Question: I've combed SO for similar problems, and most of them seem to tell me that I've probably forgotten to add the font into the copy resources build phase. I've also made sure that both fonts are part of the build target.
I've double, and triple checked that. Both fonts are in the copy resources phase, and both are listed in the plist.

In my app delegate I check which fonts I have available for their respective font families, and I'm getting unexpected results
'''
NSLog(@"%@", [UIFont fontNamesForFamilyName:@"DS-Digital"]);
NSLog(@"%@", [UIFont fontNamesForFamilyName:@"Proxima Nova"]);
'''
The first prints out "( "DS-Digital-Italic" )" which is what I wanted, the second prints out " ( "ProximaNova-Regular") ", also expected.
When I go to use either of the fonts as follows, it only appears in the simulator, but on any device it defaults back to system font.
'''
[_estimateLabel setFont:[UIFont fontWithName:@"DS-Digital-Italic" size:50]];
'''
or
'''
[cell.mainLabel setFont:[UIFont fontWithName:@"ProximaNova-Regular" size:20]];
'''
Is there anything I'm missing? I am using XCode 5 with an iPad mini and an iPhone 5C, both iOs 7.
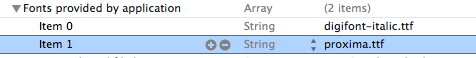
Answer: Open the font in Fontbook (It ships with your mac). Make sure you call it by the post-script name, like here:

Its called by '@"HelveticaNeueCE-Thin"'
Also make sure that you checked the name of your font in "Add to targets:" when you added them to the project, if you didn't do this, they won't be copied in the app bundle sent over to your iDevice.